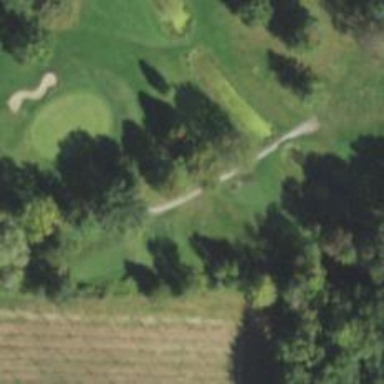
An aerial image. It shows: Path for both roads and golfers.